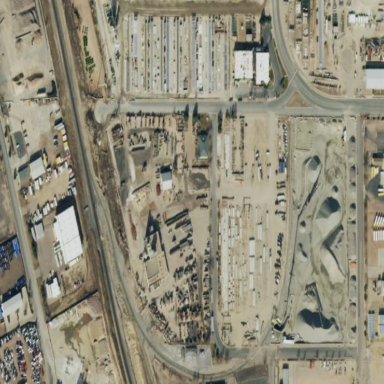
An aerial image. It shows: Industrial area.